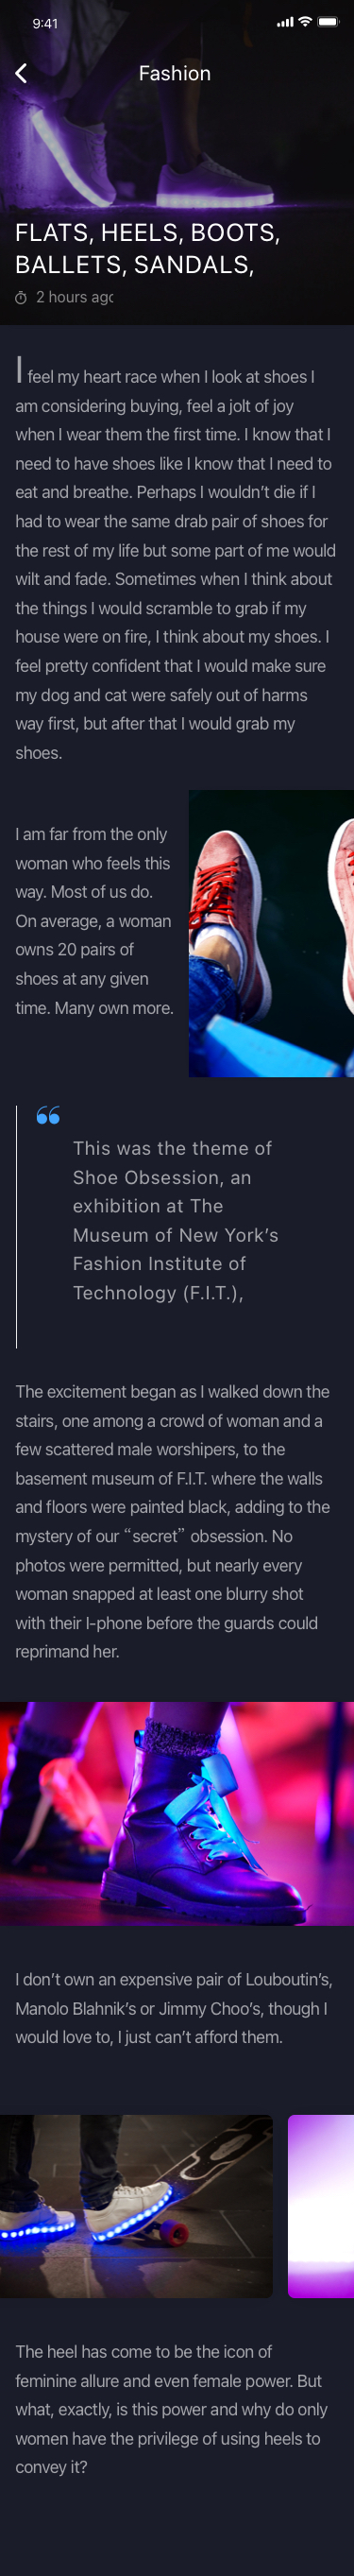
Text in this UI design:
Fashion
Flats, heels, boots, ballets, sandals, clogs, platforms, wedges, strappy, buckled, lace-ups, peep-toes, I love shoes, desire and lust after them.
2 hours ago
I feel my heart race when I look at shoes I am considering buying, feel a jolt of joy when I wear them the first time. I know that I need to have shoes like I know that I need to eat and breathe. Perhaps I wouldn’t die if I had to wear the same drab pair of shoes for the rest of my life but some part of me would wilt and fade. Sometimes when I think about the things I would scramble to grab if my house were on fire, I think about my shoes. I feel pretty confident that I would make sure my dog and cat were safely out of harms way first, but after that I would grab my shoes.
I am far from the only woman who feels this way. Most of us do. On average, a woman owns 20 pairs of shoes at any given time. Many own more.
This was the theme of Shoe Obsession, an exhibition at The Museum of New York’s Fashion Institute of Technology (F.I.T.),
The excitement began as I walked down the stairs, one among a crowd of woman and a few scattered male worshipers, to the basement museum of F.I.T. where the walls and floors were painted black, adding to the mystery of our “secret” obsession. No photos were permitted, but nearly every woman snapped at least one blurry shot with their I-phone before the guards could reprimand her.
I don’t own an expensive pair of Louboutin’s, Manolo Blahnik’s or Jimmy Choo’s, though I would love to, I just can’t afford them.
The heel has come to be the icon of feminine allure and even female power. But what, exactly, is this power and why do only women have the privilege of using heels to convey it?